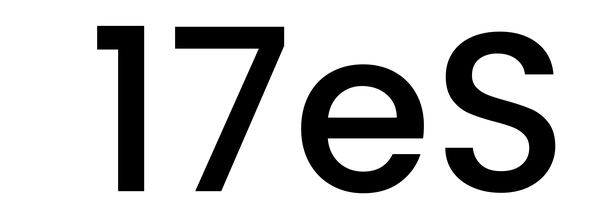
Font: Poppins-Medium